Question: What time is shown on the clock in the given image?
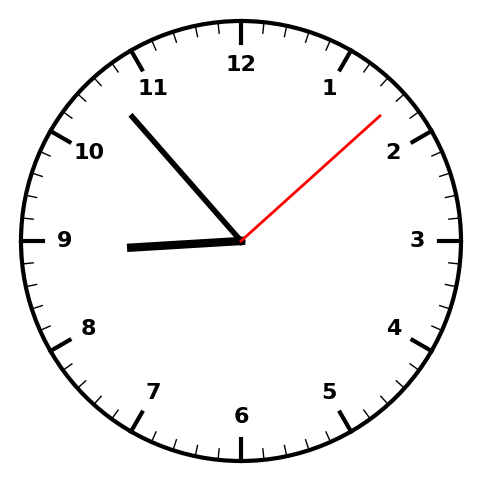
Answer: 08:53:08